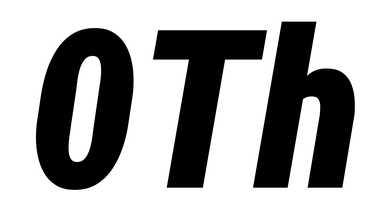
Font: Roboto-Italic_Condensed_Black_Italic